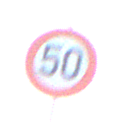
Verkehrszeichen: Geschwindigkeit50
Umgebung: Outdoor, Nature
Tageszeit: MorningAfternoon
Wetter: PartlyCloudy
Licht: Natural
Jahreszeit: NotSpecified
Kontrast: HighContrast